高一 · 逻辑题
下列给出四个框图, 其中对应 WHILE 语句的是 ( )
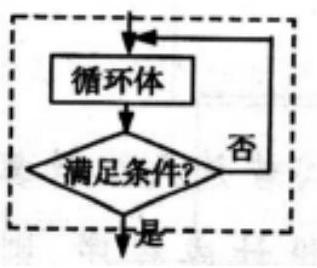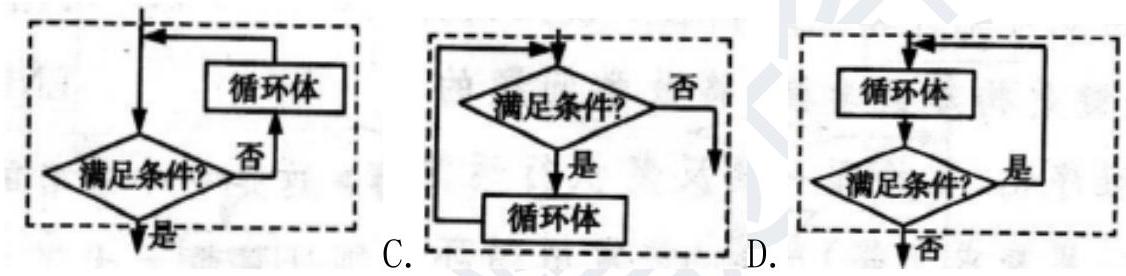
A.

B.

答案: C
解析: C 中的框图对应 WHILE 语句; A, D 中的框图表示先执行一次循环体后, 再对循环条件进行判断, 不符合 WHILE 语句的特点; B 中的相图表示当不符合条件时执行循环体，当符合条件时跳过循环体部分，